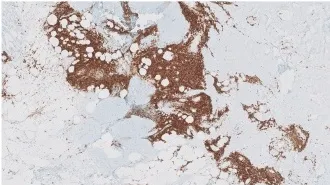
E) Immunohistochemistry (CD23-staining) of tissue from the lateral and medial lower quadrant of the left breast of our 62-year-old patient.
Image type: pathology (immunostaining)